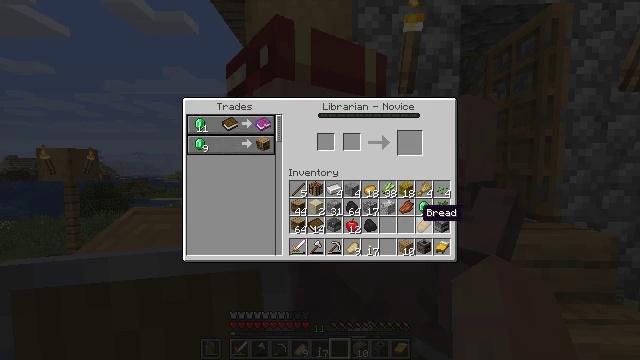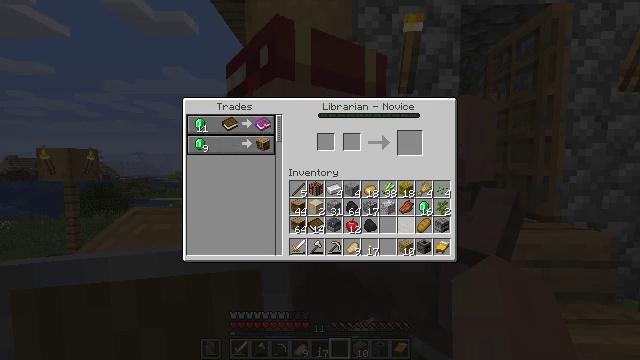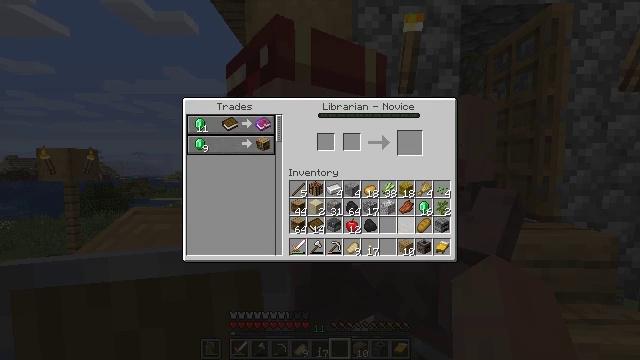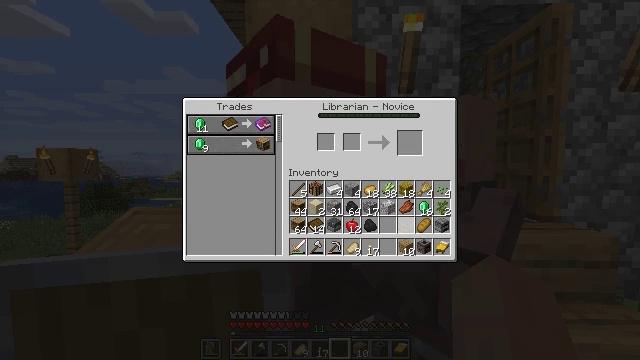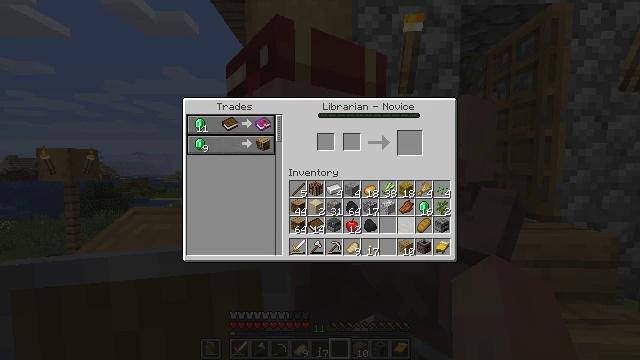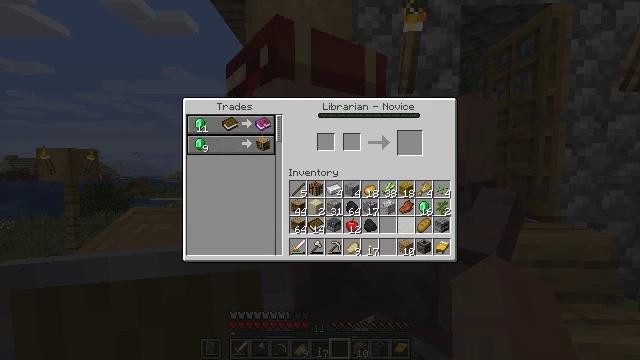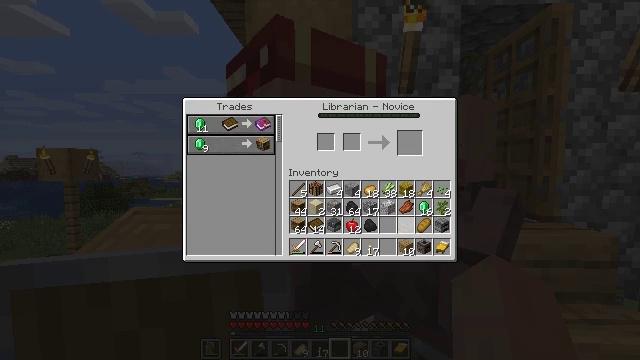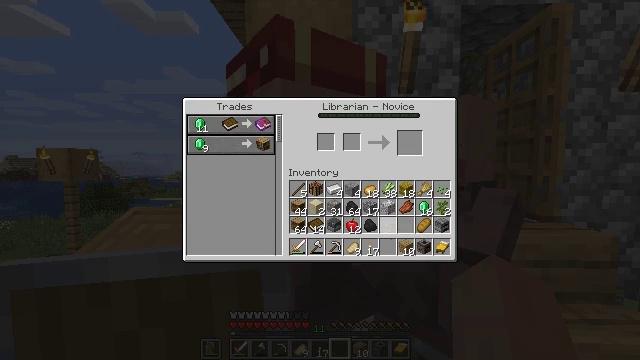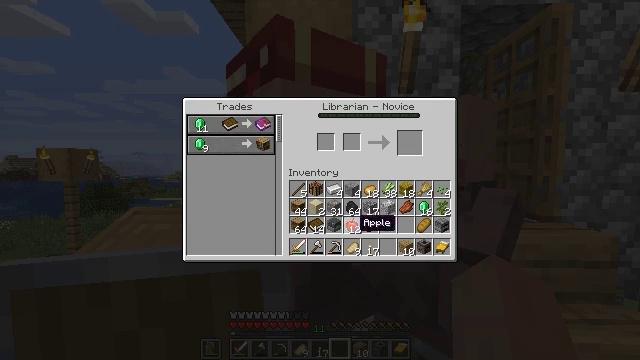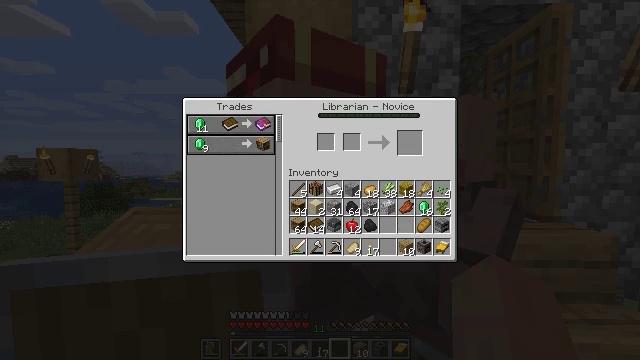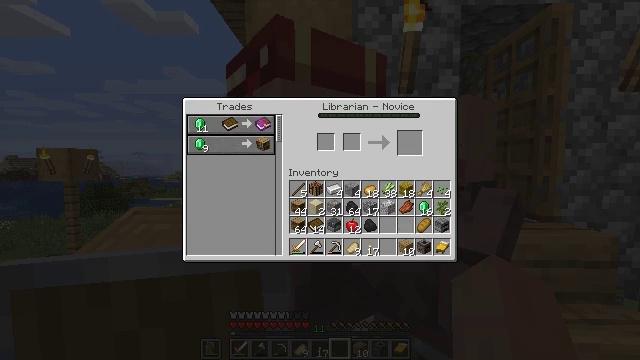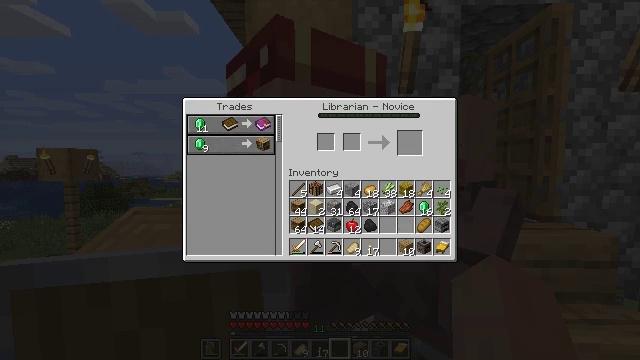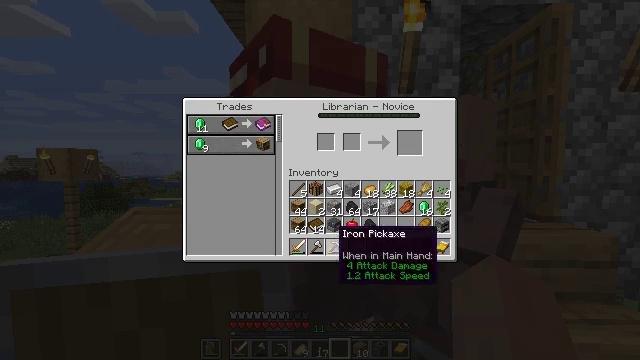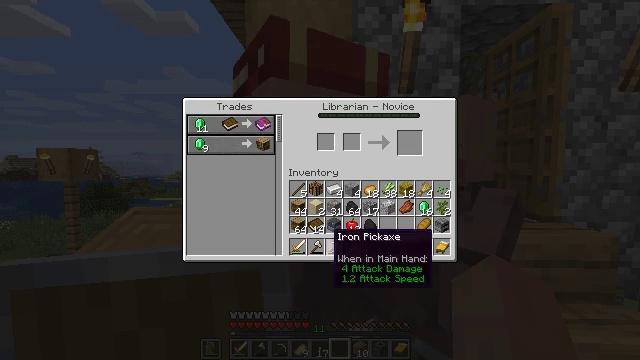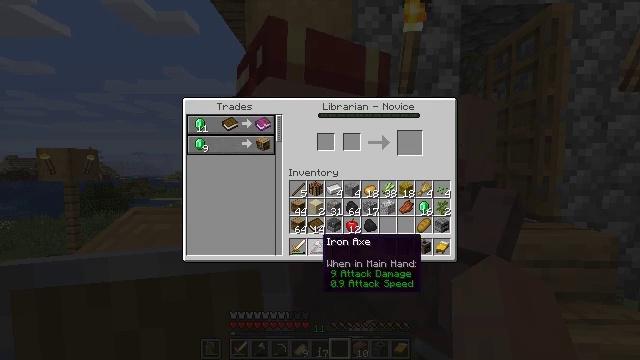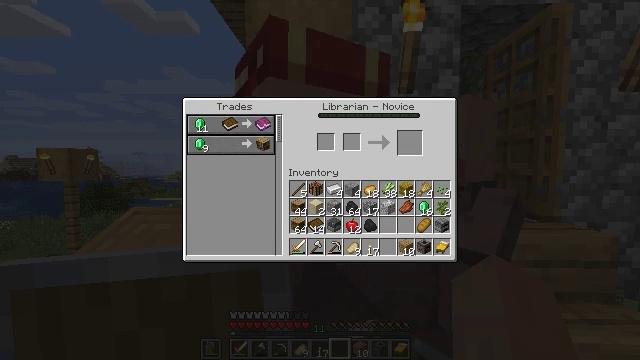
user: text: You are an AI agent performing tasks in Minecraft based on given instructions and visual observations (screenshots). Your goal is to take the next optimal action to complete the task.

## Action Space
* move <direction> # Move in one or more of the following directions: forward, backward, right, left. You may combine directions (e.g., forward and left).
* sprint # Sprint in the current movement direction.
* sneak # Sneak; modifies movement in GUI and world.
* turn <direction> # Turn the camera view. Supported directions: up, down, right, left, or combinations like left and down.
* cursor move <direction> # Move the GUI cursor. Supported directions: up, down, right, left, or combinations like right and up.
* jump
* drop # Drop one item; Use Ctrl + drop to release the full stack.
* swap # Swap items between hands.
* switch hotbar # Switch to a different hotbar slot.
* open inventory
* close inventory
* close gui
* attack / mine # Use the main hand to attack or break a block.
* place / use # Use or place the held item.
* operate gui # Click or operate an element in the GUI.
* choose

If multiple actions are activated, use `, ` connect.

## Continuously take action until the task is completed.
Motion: motion action
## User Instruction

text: Use a book on the enchanting table to get an enchanted book.
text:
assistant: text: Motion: no_op
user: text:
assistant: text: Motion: no_op
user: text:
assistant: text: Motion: no_op
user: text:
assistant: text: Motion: no_op
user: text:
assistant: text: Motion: no_op
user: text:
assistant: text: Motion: no_op
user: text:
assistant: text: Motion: cursor move left
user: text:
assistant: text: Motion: cursor move left and down
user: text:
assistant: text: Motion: cursor move left
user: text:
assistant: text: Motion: no_op
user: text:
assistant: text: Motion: no_op
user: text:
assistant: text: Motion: no_op
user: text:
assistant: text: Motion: no_op
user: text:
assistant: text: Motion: cursor move left
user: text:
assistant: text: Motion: cursor move left and down
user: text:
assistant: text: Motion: no_op
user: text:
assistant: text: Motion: no_op
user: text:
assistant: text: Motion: no_op
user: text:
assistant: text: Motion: no_op
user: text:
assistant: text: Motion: no_op
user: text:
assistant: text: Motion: cursor move up
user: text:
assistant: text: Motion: no_op
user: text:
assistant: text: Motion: no_op
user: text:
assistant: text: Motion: no_op
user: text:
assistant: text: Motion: no_op
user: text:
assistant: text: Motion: no_op
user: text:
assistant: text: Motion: no_op
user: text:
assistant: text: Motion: no_op
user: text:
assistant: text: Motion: no_op
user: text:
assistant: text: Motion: no_op